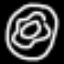
Label: donut